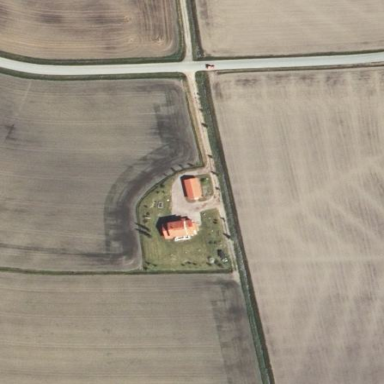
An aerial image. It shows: Farmyard area.